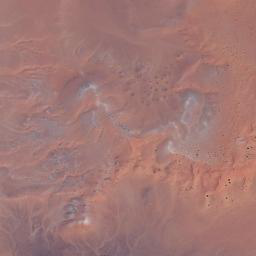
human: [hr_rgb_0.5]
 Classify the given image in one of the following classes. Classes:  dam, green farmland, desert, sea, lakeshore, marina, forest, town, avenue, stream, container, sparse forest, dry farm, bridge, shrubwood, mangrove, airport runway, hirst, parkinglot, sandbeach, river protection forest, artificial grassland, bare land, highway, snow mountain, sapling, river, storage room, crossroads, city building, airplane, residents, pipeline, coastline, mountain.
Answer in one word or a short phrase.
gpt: desert